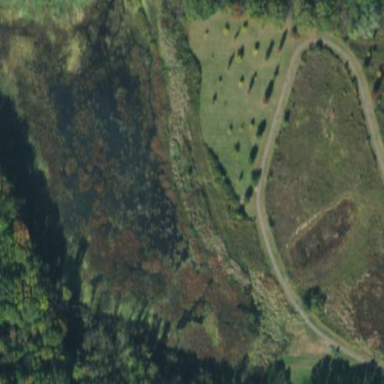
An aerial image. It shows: Bog wetland area.